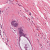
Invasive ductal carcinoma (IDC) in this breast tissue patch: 0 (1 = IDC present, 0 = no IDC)